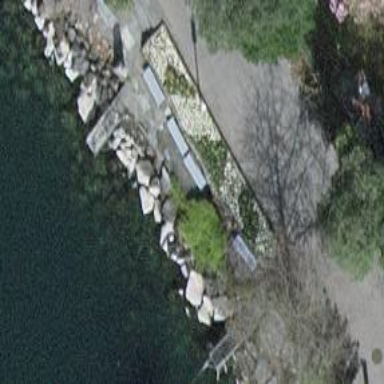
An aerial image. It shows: Bench serving as memorial.